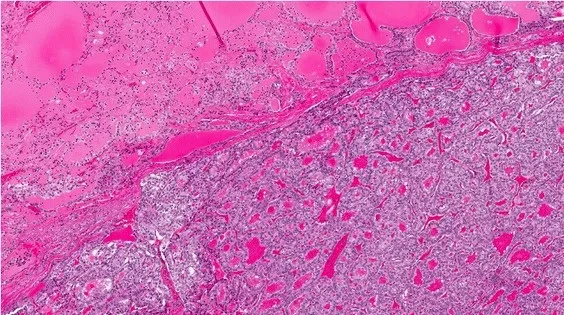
Struma ovarii with papillary thyroid carcinoma (H&E 4X).
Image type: pathology (h&e)